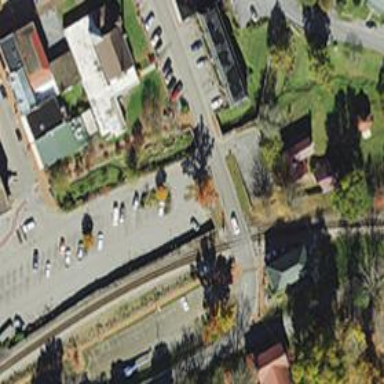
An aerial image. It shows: Railway level crossing.